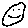
Label: smiley face